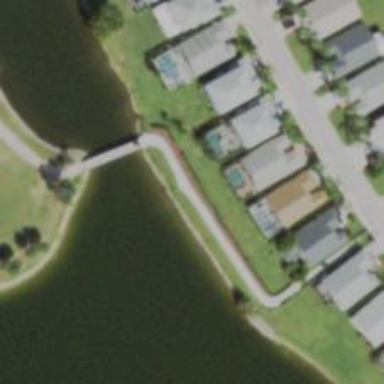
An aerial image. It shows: Path designated for golf carts.